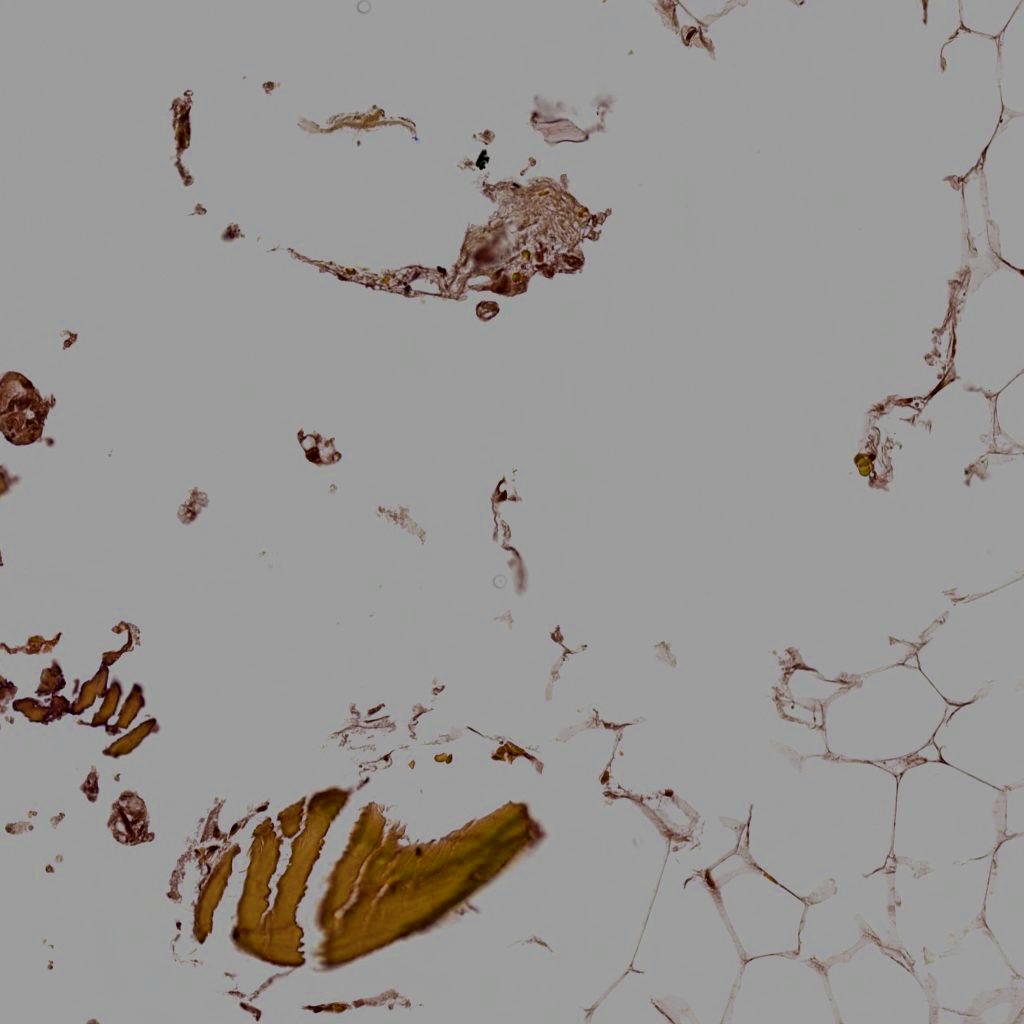
Label: Non-Tumor